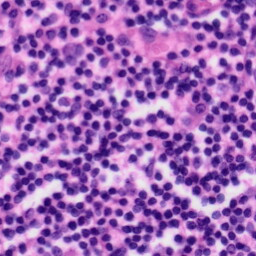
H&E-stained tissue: Tonsil